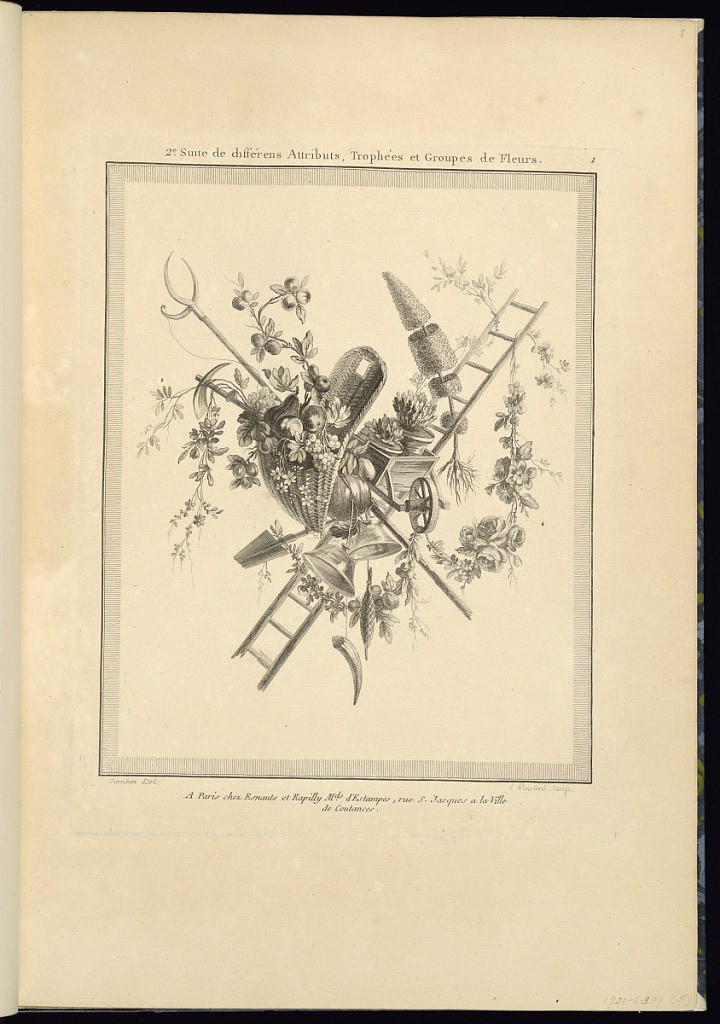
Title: Title Page
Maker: Pierre Ranson, French, 1736–1786
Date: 1778
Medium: Etching on laid paper
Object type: Print
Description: Title page and trophy design incorporating festoon of flowers, foliate branches, fruit, topiary, ladder, shovel, potted plants, scythe, and a basket. The plate is signed, titled, and numbered.